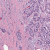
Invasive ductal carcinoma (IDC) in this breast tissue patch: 1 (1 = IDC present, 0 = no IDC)